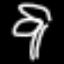
Label: palm tree